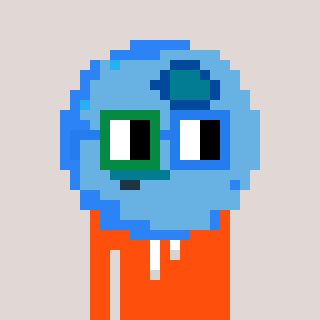
a pixel art character with square green and blue glasses, a blueberry-shaped head and a orange-colored body on a warm background